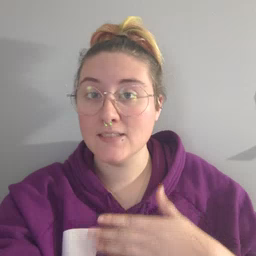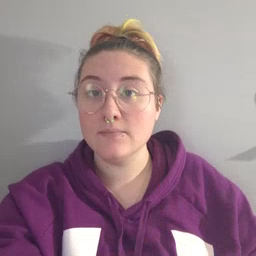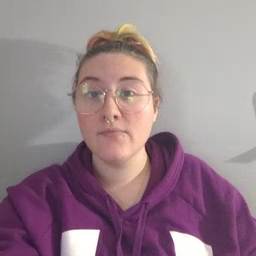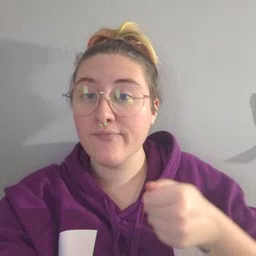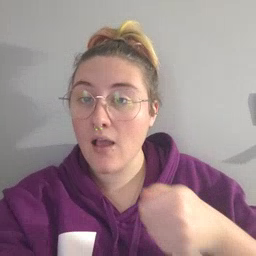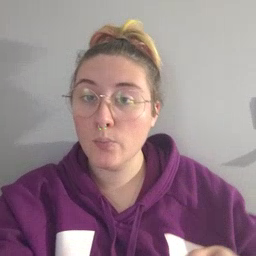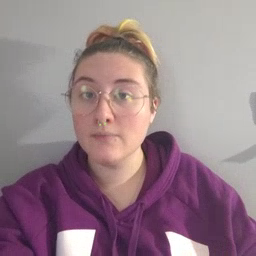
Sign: vacuum